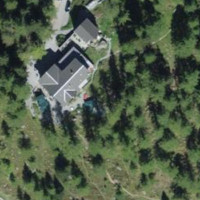
EUNIS habitat code: 23
Species observed at this site:
Ajuga pyramidalis
Carterocephalus palaemon
Allium victorialis
Vaccinium myrtillus
Eryngium alpinum
Rumex alpinus
Arnica montana